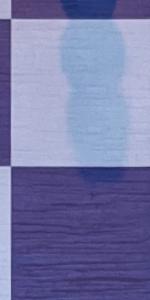
Label: Empty